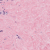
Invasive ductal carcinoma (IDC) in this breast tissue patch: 0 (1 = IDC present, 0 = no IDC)